Question: Hi all I'm making a Chess AI as hobby project with Test Driven Development. But for some reason the only message my tests give is "test has thrown an exception: ...". And therefore omitting the only thing that matters. Instead of directly reading the error I now have to right-click and view test result details. I have tried adding and removing columns, but I cannot get the whole message to be shown directly.
Can VS2010 be setup so the exception message gets shown directly for each unit test?
edit: I am using standaard VS unit tests:
'''
[TestClass]
public class MiniMaxTest
{
[TestMethod]
public void TestConstructor()
{
throw new Exception("Must I click view details to see this?");
}
}
'''
Why these questions? You guys can reproduce these things. Debug or Run tests give the same messages:

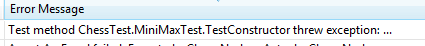
Answer: No, I don't believe you can configure VS to show it differently. The IDE shows the first line of the exception message, and there's a newline character in the full message text, so you'll need to click through to the details to view the whole thing.
What you do however, is abuse the MSTest framework to show your own messages.
MS Test Assertions are all implemented by throwing exceptions. All the MS Test 'Assert' functions throw exceptions which are derived from 'UnitTestAssertException'. Visual studio has special handling for these kinds of exceptions.
For example: If you write this test:
'''
[TestMethod]
public void AllAboard()
{
throw new AssertFailedException("Failboat");
}
'''
'AssertFailedException' is the standard base class for most other assertion failures.
You'll note that VS2010 does print the generic "test threw an exception" message, instead it just prints "Failboat".
Now what you can do is surround your tests in things that convert normal exceptions into 'AssertFailedException' and then you can print whatever messages you like.
'''
[TestMethod]
public void TestStuff()
{
try
{
string o = null; // pretend this came from some real code
var x = o.Split(new[] { ',' }); // this will throw NullRefException
}
catch (Exception e)
{
throw new AssertFailedException(e.Message, e);
}
}
'''
Of course, I wouldn't recommend actually doing this... it's verbose, and more importantly, you lose the call stack... but hey, now you've got one more tool in your toolbelt